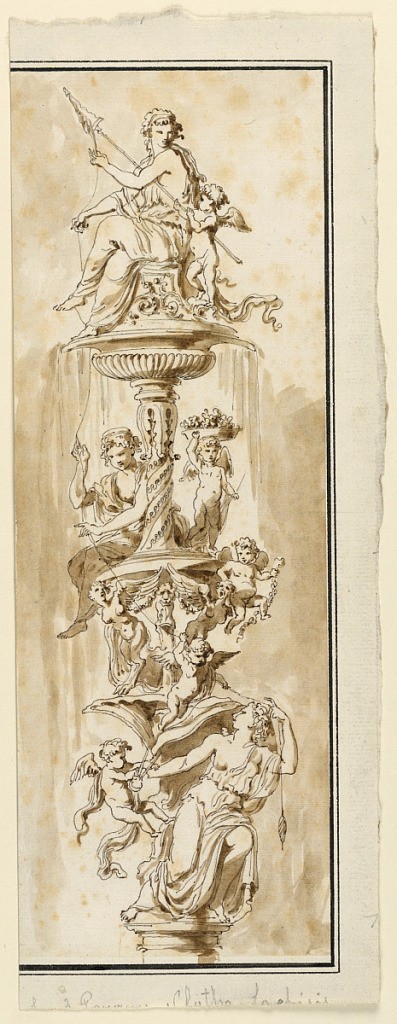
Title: Design for an Arabesque Motif
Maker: Etienne de Lavallée-Poussin, French, 1735–1802
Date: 1770
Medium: Pen and brown ink with ink wash, graphite on paper
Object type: Drawing
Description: The motif consists of three Fates shown either seated or standing on shelves supported from a central core, and attended by putti.